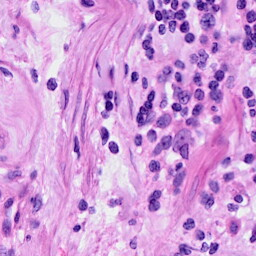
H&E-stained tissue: Ovarian